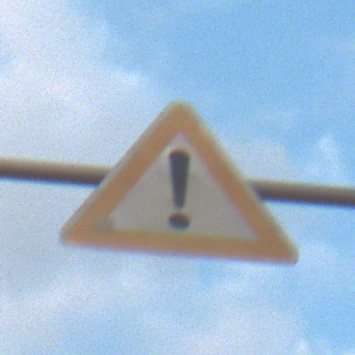
Verkehrszeichen: Gefahrenstelle
Umgebung: Outdoor, Nature
Tageszeit: SunriseSunset
Wetter: PartlyCloudy
Licht: Natural
Jahreszeit: NotSpecified
Kontrast: LowContrast